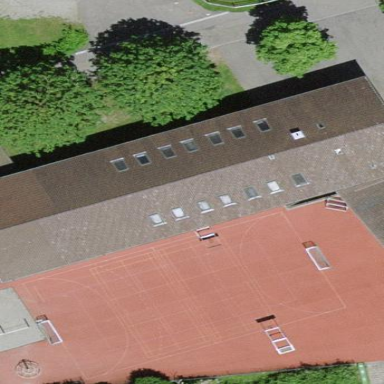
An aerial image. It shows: Pitch used for team handball.